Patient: sex F, age 76
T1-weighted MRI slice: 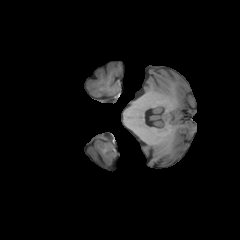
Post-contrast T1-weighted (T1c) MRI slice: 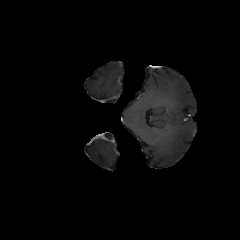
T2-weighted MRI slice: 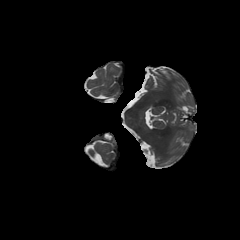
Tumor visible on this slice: no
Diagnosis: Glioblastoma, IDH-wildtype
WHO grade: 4